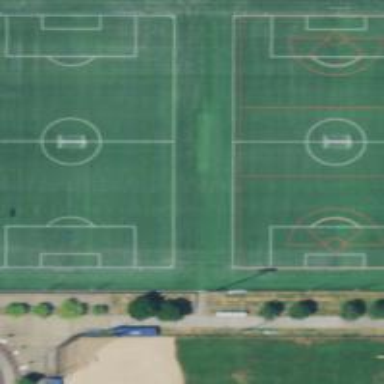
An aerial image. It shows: Artificial turf soccer pitch for leisure sports.